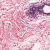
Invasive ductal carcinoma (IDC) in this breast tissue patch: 0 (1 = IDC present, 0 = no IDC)